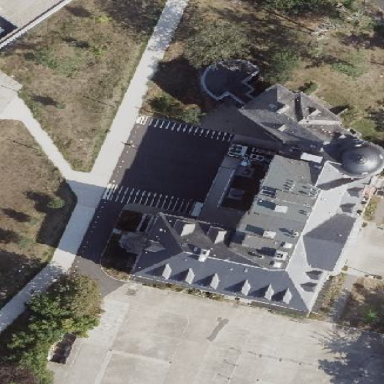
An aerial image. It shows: University building with half-hipped roof shape.